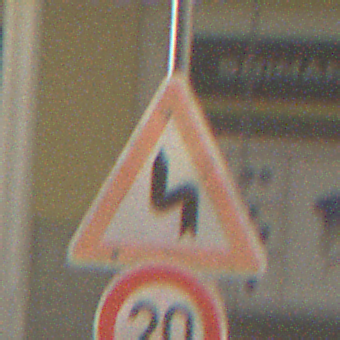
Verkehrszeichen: DoppelkurveZunaechstLinks
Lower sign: Geschwindigkeit20
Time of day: MorningAfternoon
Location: Outdoor (Urban)
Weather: PartlyCloudy
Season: NotSpecified
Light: Natural